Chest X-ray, AP view. Patient: 39 years old, sex F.
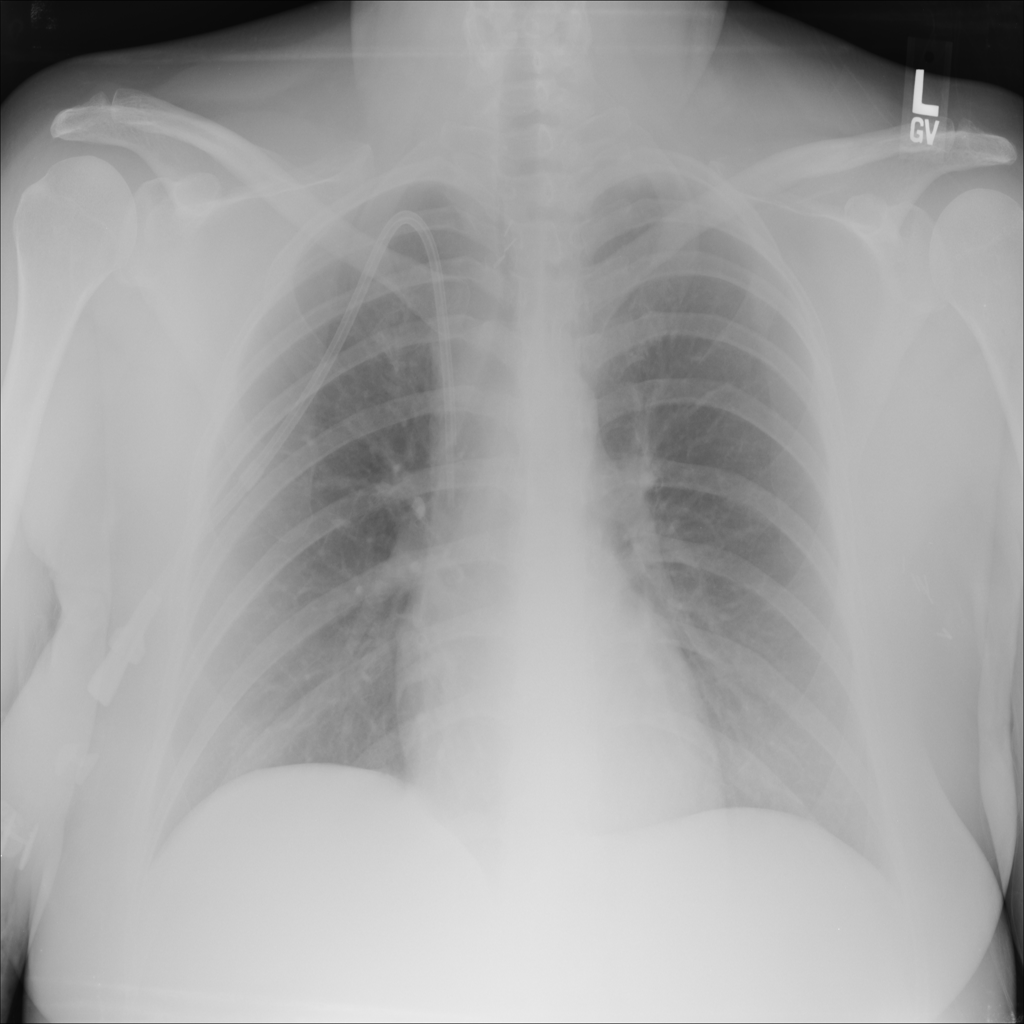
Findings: No Finding